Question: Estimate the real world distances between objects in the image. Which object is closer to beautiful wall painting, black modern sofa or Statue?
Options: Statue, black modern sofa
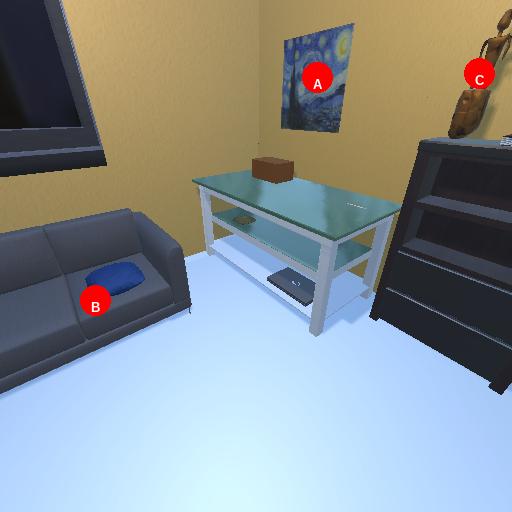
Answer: Statue